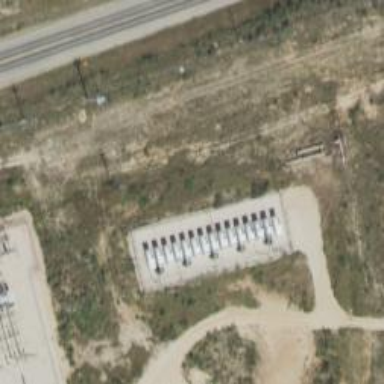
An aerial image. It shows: Generator for power supply.